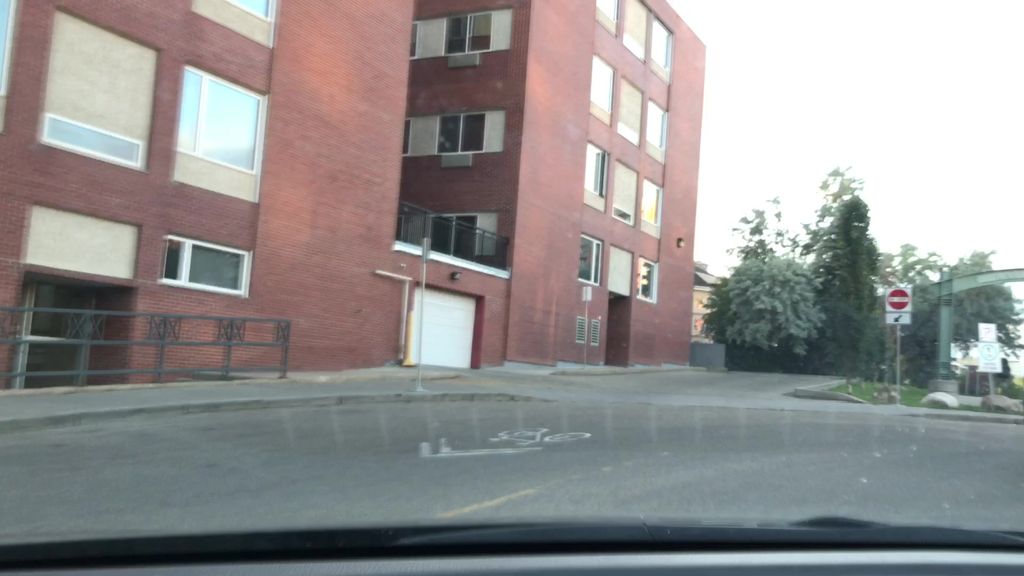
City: edmonton